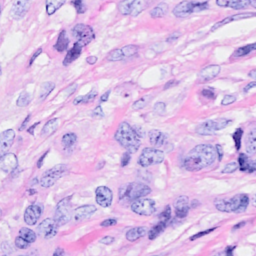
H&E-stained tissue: Breast